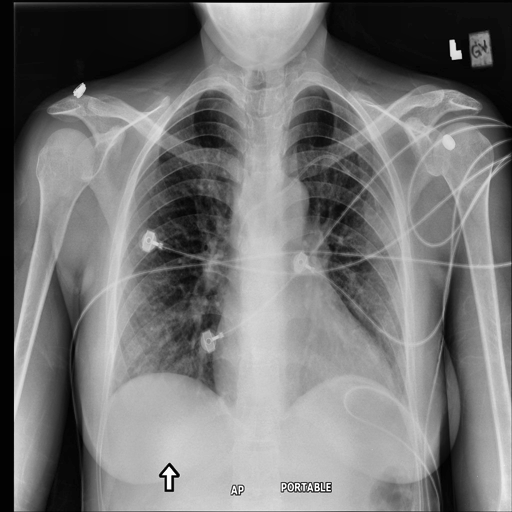
Finding: NORMAL